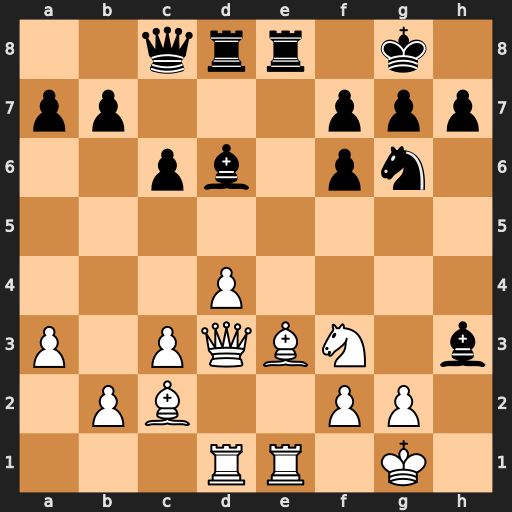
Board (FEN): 2qrr1k1/pp3ppp/2pb1pn1/8/3P4/P1PQBN1b/1PB2PP1/3RR1K1
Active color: w
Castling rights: -
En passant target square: -
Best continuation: gxh3 Qxh3 Qf5 Qxf5 Bxf5